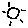
Label: sun